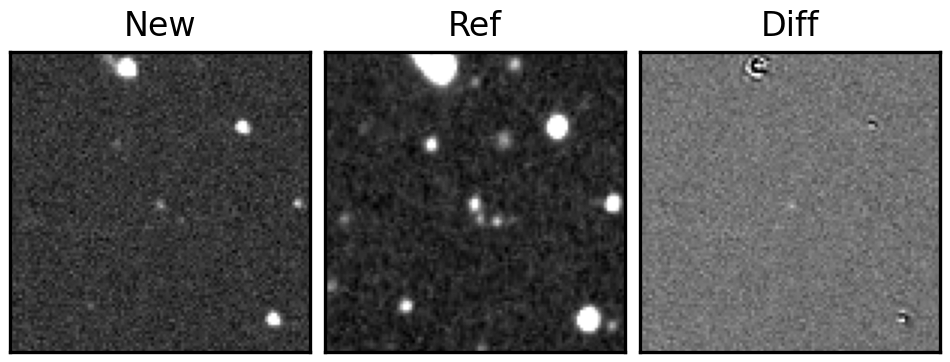
Label: real